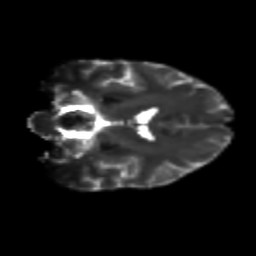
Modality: T2w
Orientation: coronal
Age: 19
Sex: female
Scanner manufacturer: siemens
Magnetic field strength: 3 T
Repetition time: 3.5 s
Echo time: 0.125 s